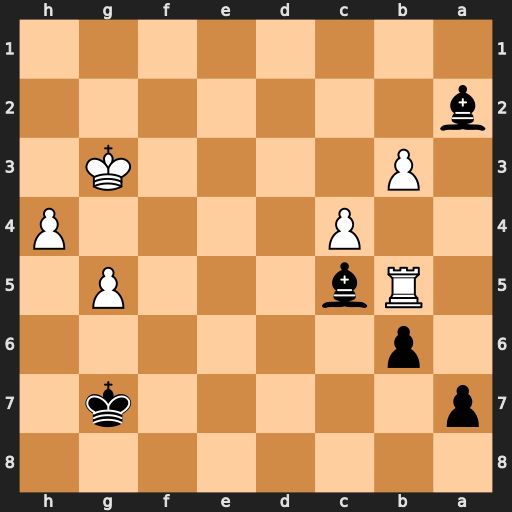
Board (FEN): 8/p5k1/1p6/1Rb3P1/2P4P/1P4K1/b7/8
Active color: b
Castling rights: -
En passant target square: -
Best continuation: a6 Rxc5 bxc5